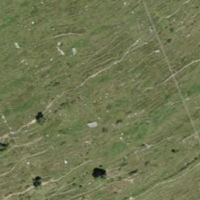
EUNIS habitat code: 23
Species observed at this site:
Corvus corone
Anthus trivialis
Motacilla cinerea
Oenanthe oenanthe
Turdus philomelos
Cyanistes caeruleus
Anas platyrhynchos
Linaria cannabina
Anthus spinoletta
Sylvia borin
Prunella modularis
Montifringilla nivalis
Turdus viscivorus
Fringilla coelebs
Buteo buteo
Anthus pratensis
Sylvia atricapilla
Carduelis carduelis
Turdus merula
Phylloscopus collybita
Saxicola rubetra
Parus major
Cuculus canorus
Turdus pilaris
Phoenicurus ochruros
Pyrrhocorax graculus
Falco tinnunculus
Carpodacus erythrinus
Motacilla alba